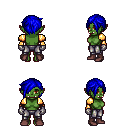
a pixel art fantasy rpg character, female body template, orc, green skin, gold arm armor, metal pants, blue pixie cut hairstyle, metal gloves, maroon shoes, four views (front, back, left, right), 2x2 character sprite sheet, small pixel art, hard edges, no anti-aliasing